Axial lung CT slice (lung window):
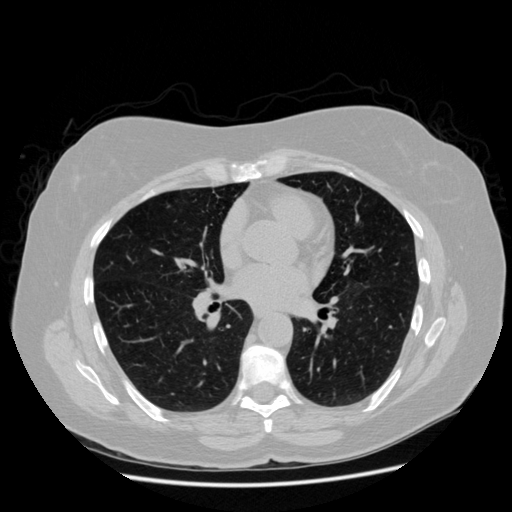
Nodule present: no